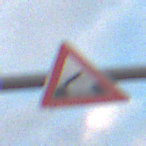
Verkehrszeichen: BeweglicheBruecke
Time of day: SunriseSunset
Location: Outdoor (Nature)
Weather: PartlyCloudy
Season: NotSpecified
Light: Natural